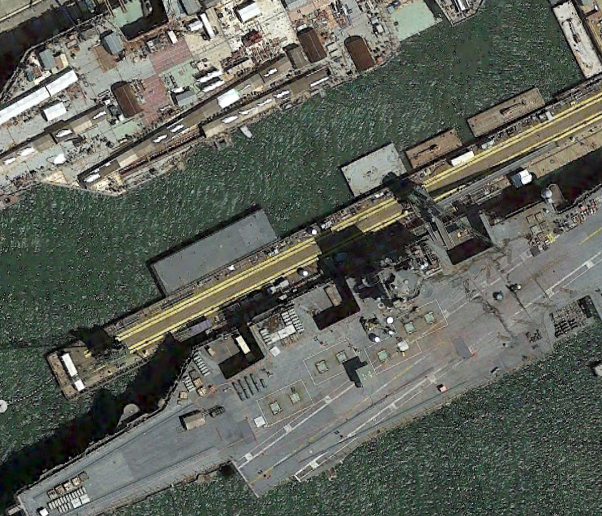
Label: aircraft_carrier